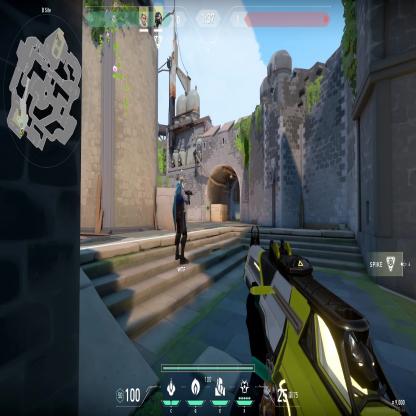
Label: teammate